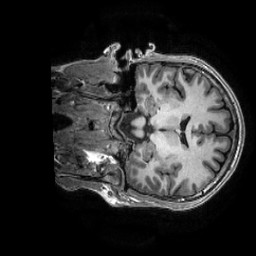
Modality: T1w
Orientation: coronal
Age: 31
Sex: male
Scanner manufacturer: ge
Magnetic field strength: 3 T
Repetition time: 0.0073 s
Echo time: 0.003 s